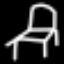
Label: chair